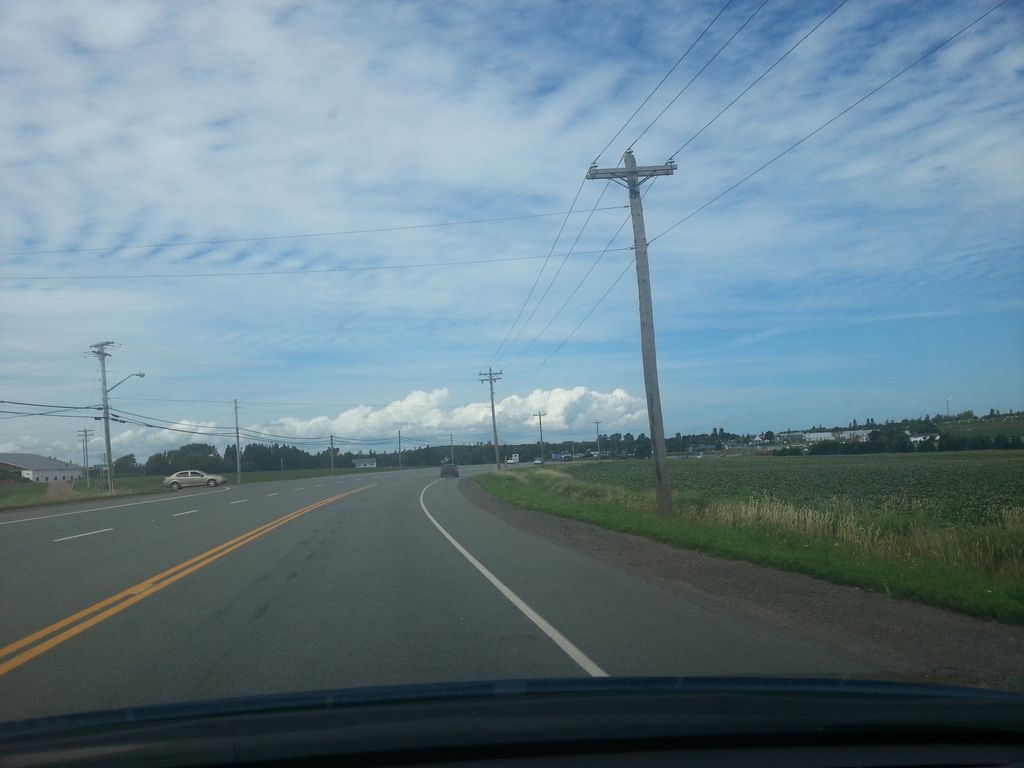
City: charlottetown